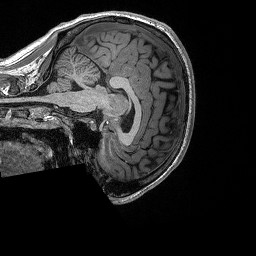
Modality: T1w
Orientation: sagittal
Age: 18
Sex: male
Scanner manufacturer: siemens
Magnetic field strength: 3 T
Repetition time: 2.3 s
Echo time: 0.00298 s